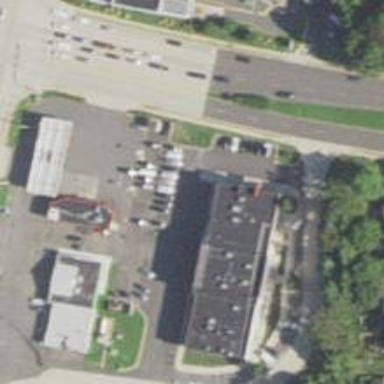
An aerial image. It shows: Car rental facility.